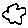
Label: cloud